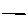
Label: line